Question: For some reason I'm not seeing gutters appearing in Susy 2. Any ideas why these might not be appearing? I have my map set, shouldn't the spans pick up the gutter settings by default?
'''
section{
@include full;
@include span(6 at 4 of 12 isolate);
@include gutters();
.serviceBox{
@include span(first 2 of 6);
// display: inline-block;
height:span(2 of 6);
}//serviceBox
.volunteerBox{
@include span(2 of 6);
display: inline-block;
height:span(2 of 6);
}//serviceBox
.partnerBox{
@include span(last 2 of 6);
cursor: pointer;
position: relative;
display: inline-block;
height:span(2 of 6);
}//serviceBox
'''
Map
'''
$susy:
columns: 12,
container: 100%,
gutters: 1/4,
gutter-position: inside,
debug:(
image: hide,
)
'''

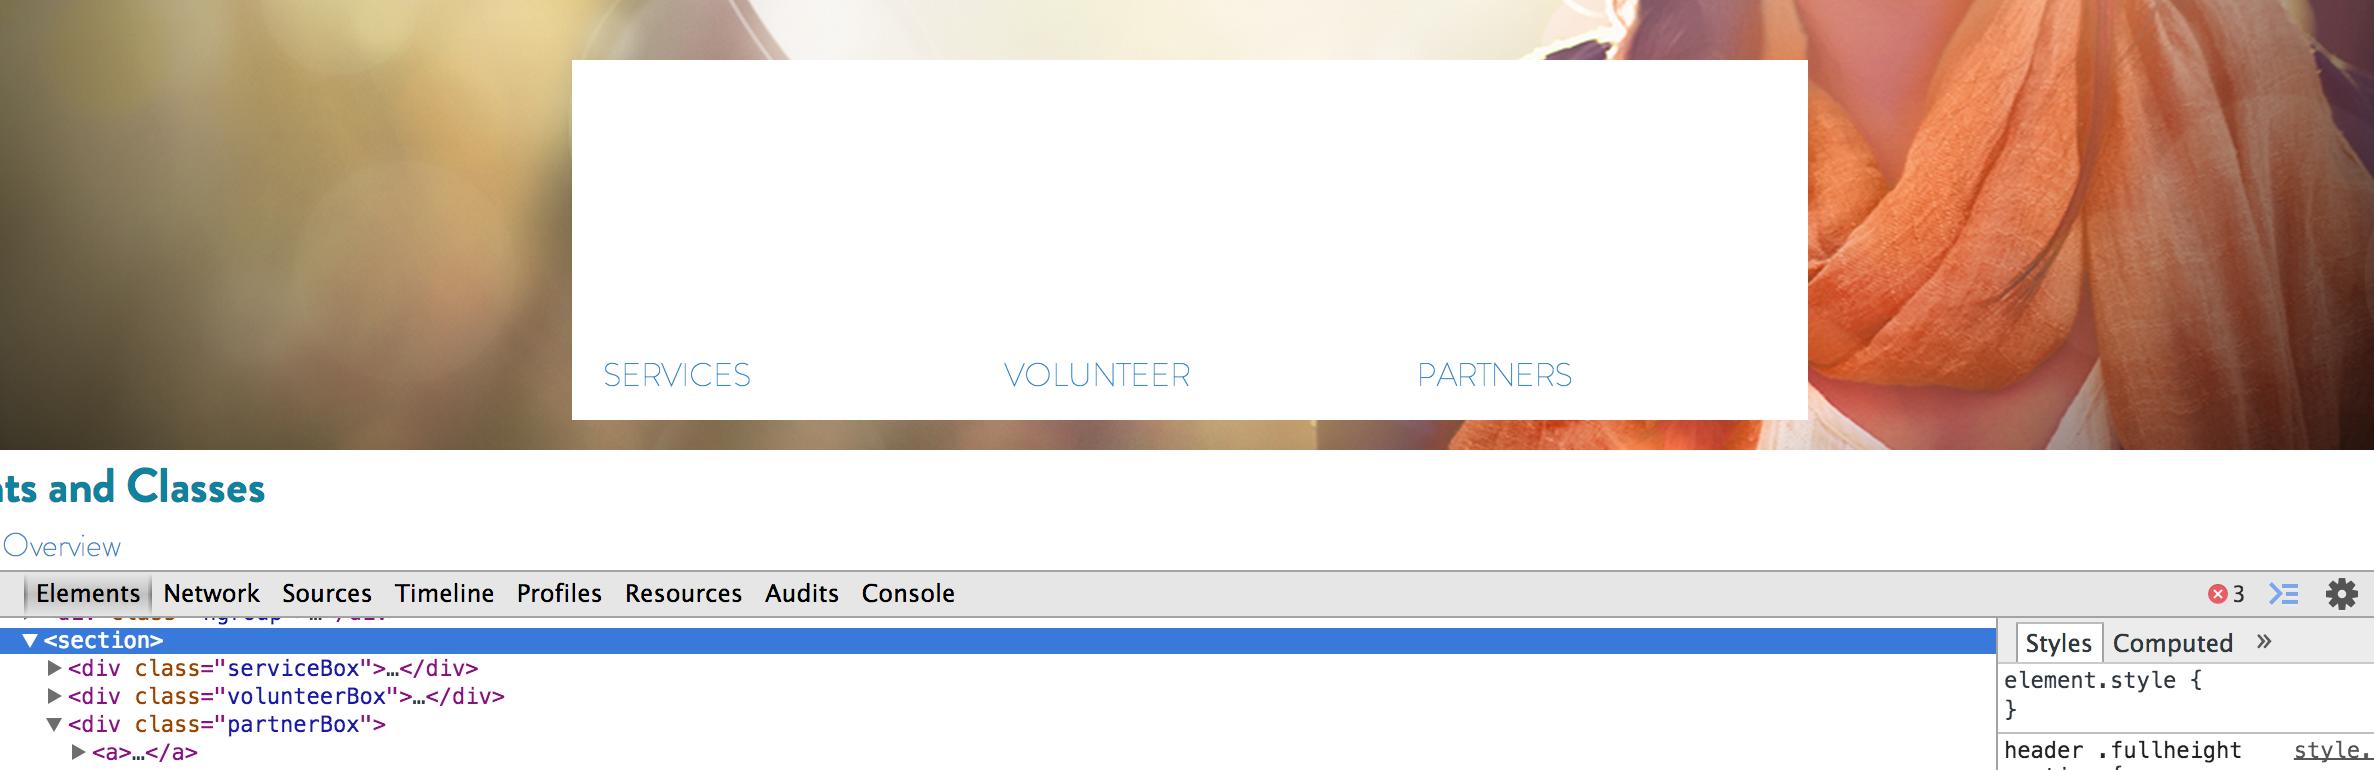
Answer: You have 'gutter-position' set to 'inside' which means you gutters appear as padding on the spans. From what I can tell, it looks like your padding is there -- maybe you were expecting margins? You'll need to use 'before', 'after', or 'split' gutters in order to see space between the spans. You can change that globally in your setup, or locally where you call the span ('span(2 of 6 after)').